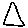
Label: triangle